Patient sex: M
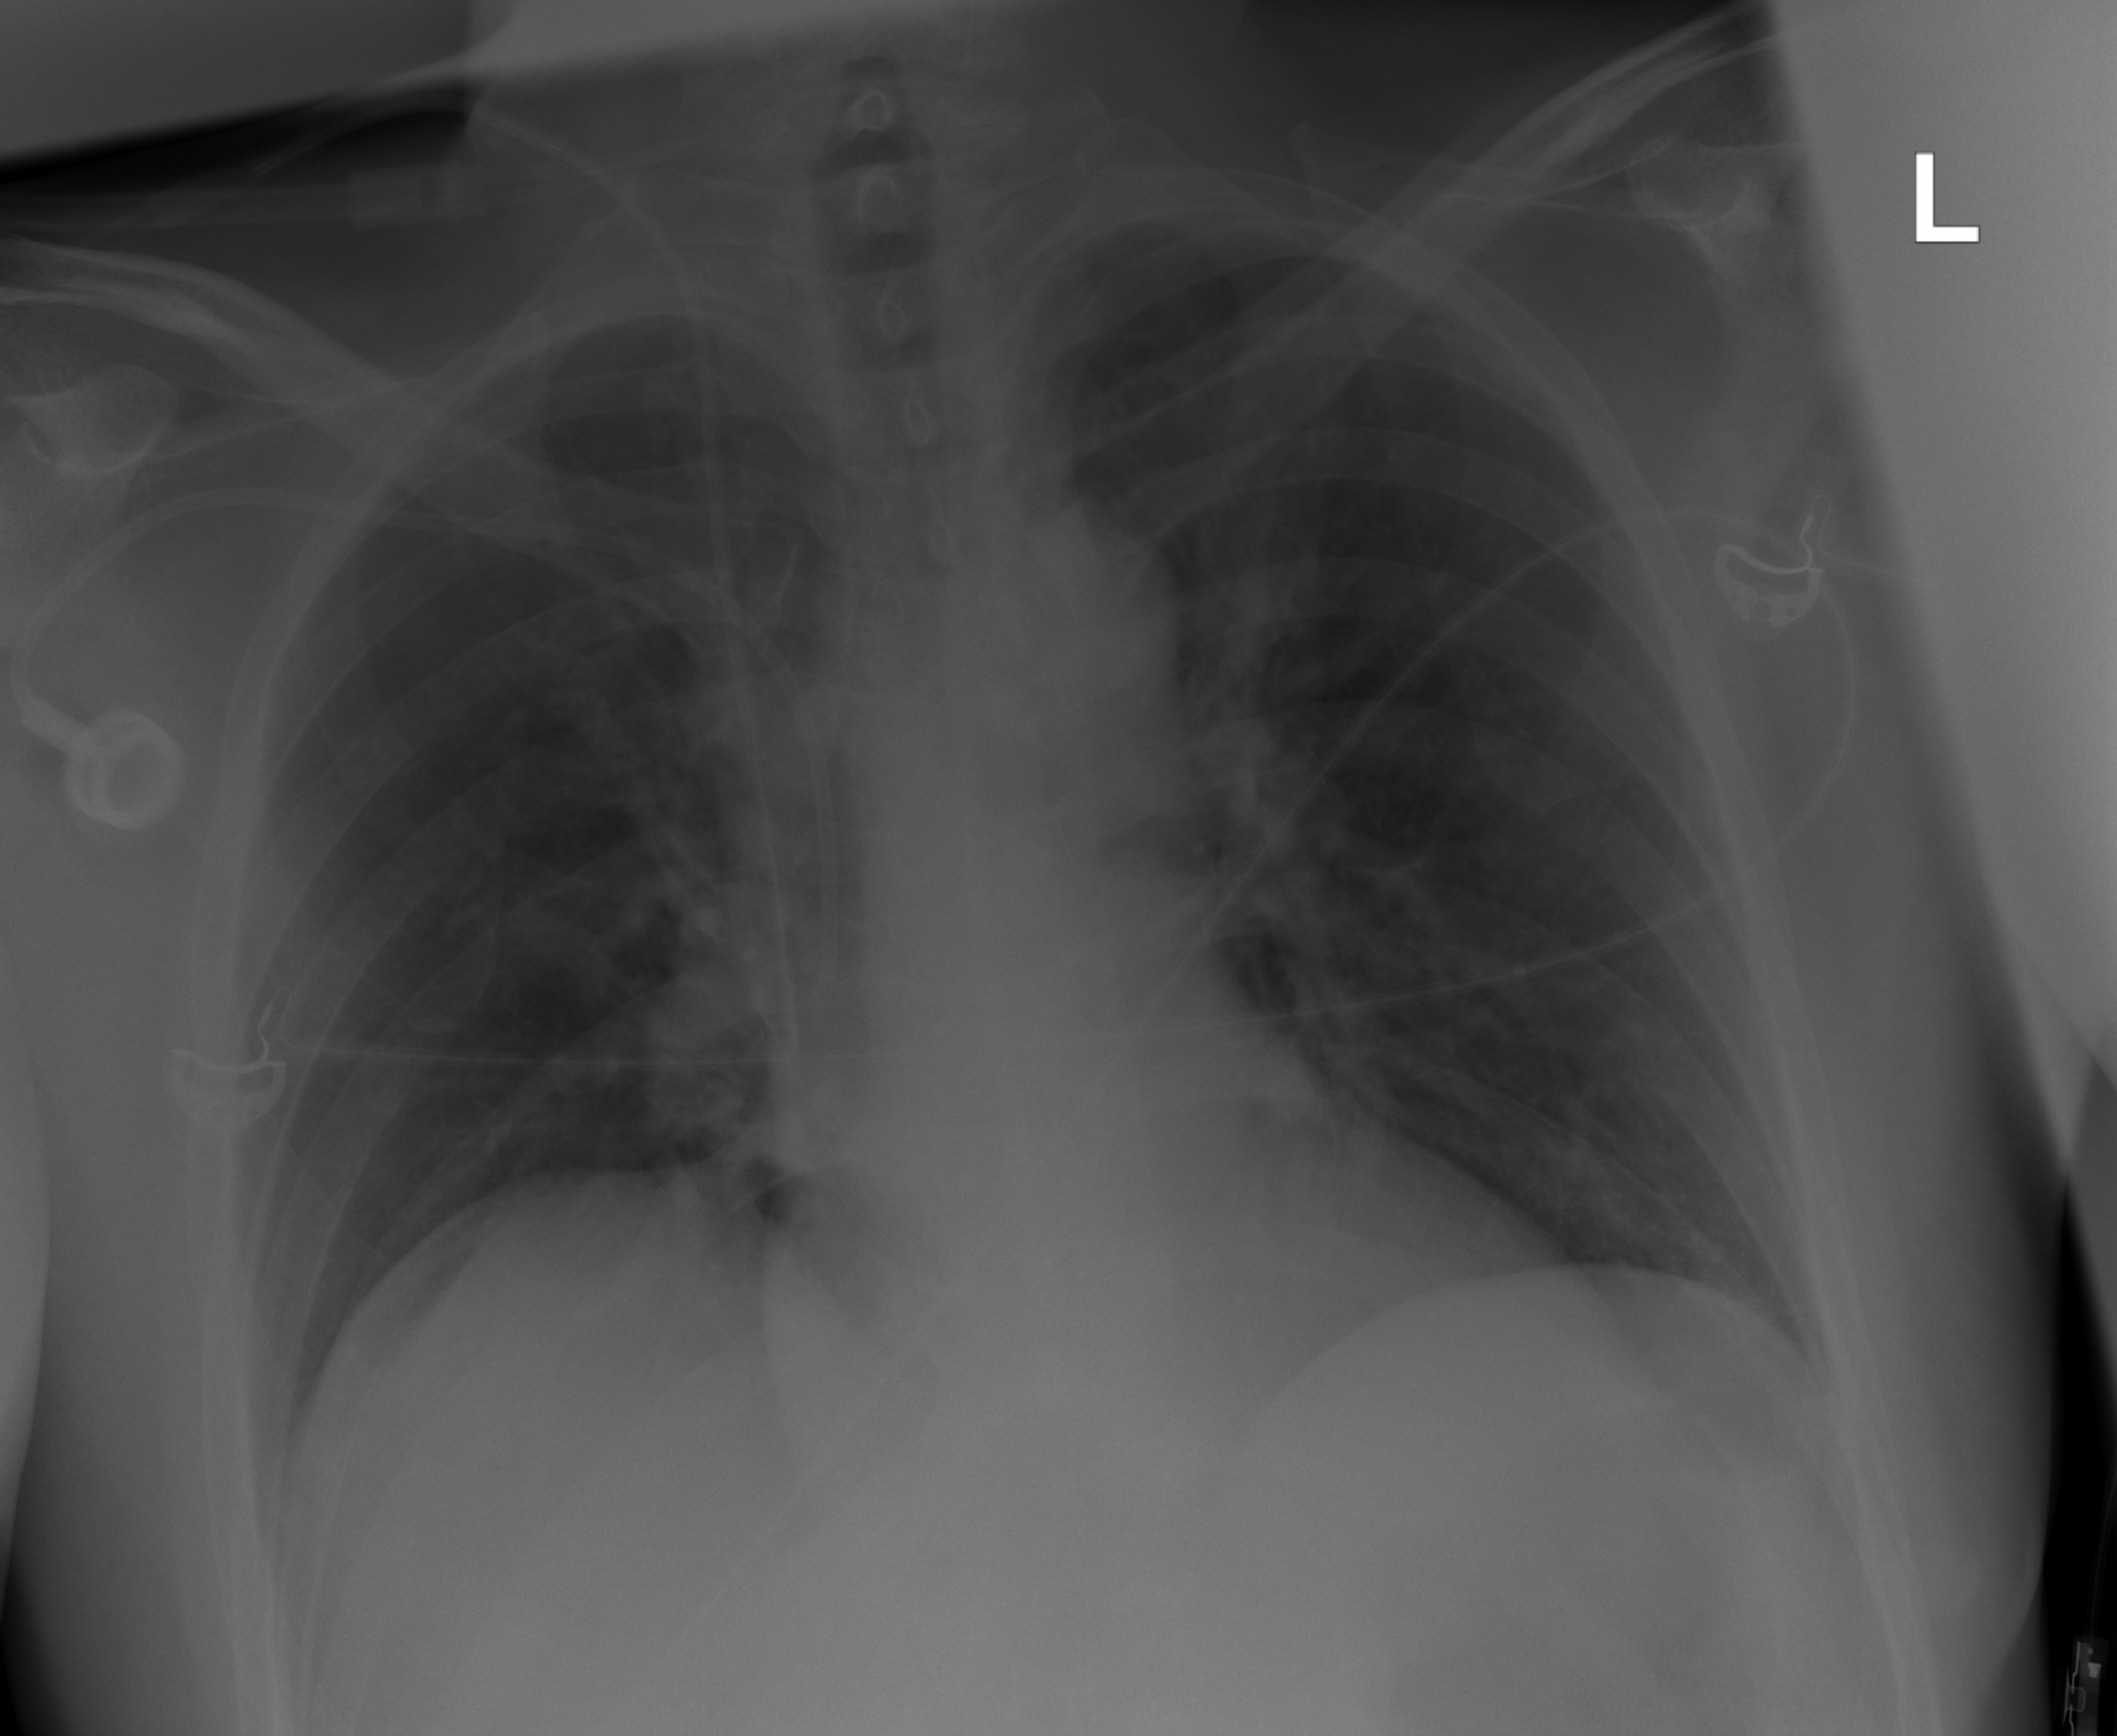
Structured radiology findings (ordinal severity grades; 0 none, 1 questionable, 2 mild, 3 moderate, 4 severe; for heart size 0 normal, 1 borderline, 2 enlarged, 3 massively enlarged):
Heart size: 0
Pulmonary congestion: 1
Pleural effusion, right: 0
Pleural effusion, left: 0
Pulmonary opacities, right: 0
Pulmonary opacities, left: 0
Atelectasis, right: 0
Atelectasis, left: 0